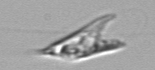
Label: Chrysochromulina_lanceolata